Aerial crown-view tile of a tropical tree (Barro Colorado Island, Panama), acquired 20250217:
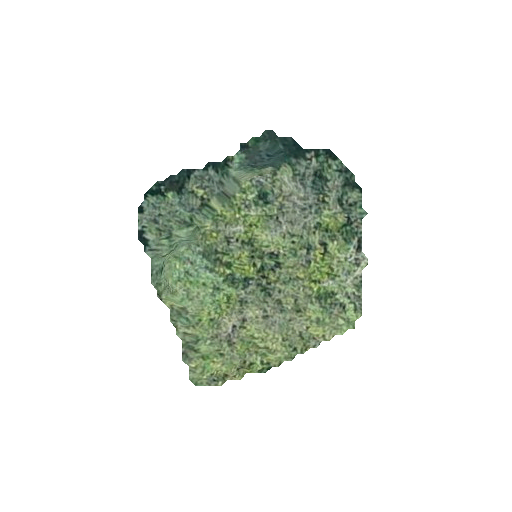
Species: Apeiba membranacea
GBIF accepted scientific name: Apeiba membranacea
Crown area: 61.415 m²